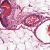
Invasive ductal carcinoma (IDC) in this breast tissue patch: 0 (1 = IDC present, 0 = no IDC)